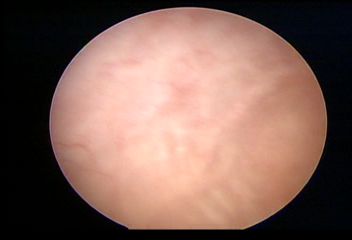
Modality: WLC
Class: Normal mucosa
Bladder cancer association: No